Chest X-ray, PA view. Patient: 44 years old, sex F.
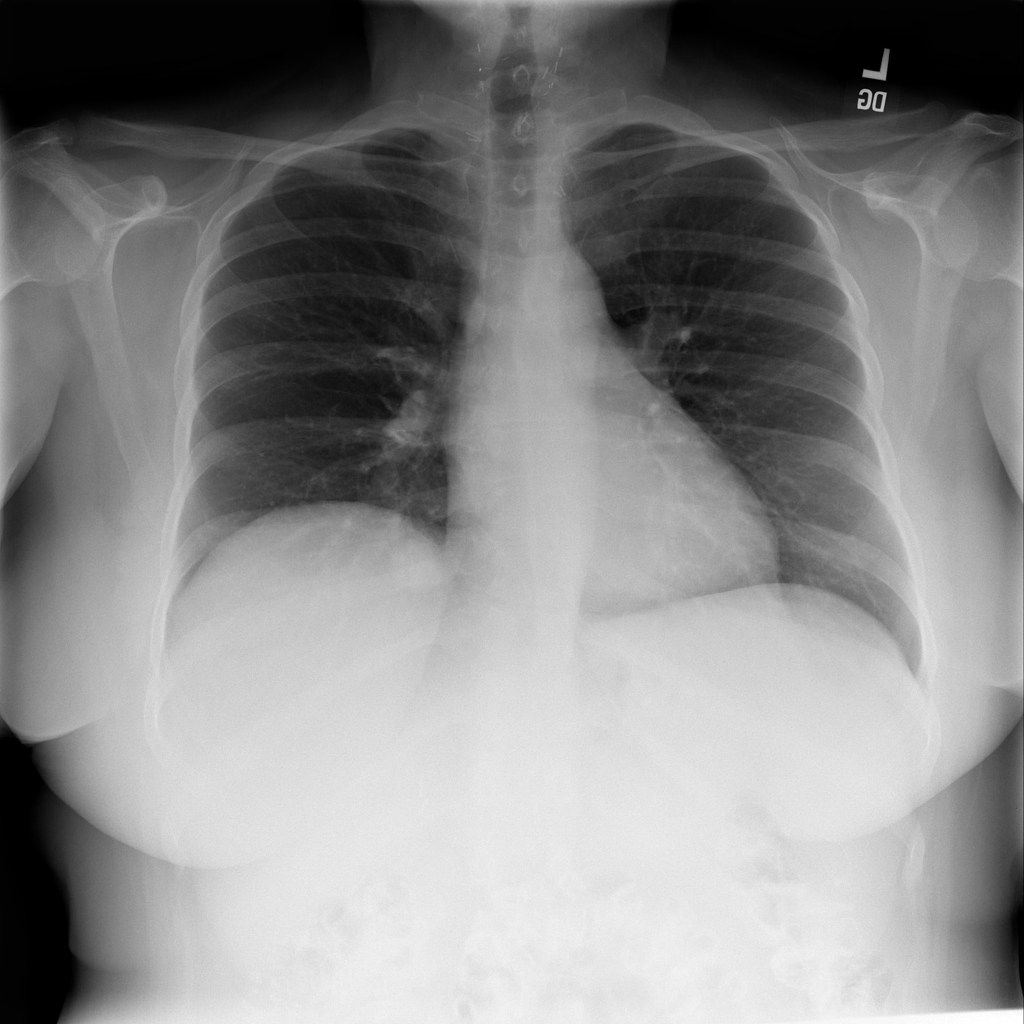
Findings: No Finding